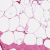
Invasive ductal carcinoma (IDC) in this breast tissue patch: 0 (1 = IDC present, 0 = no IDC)